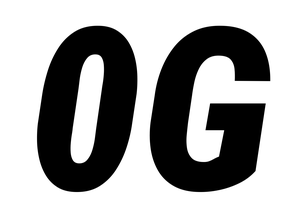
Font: Roboto-Italic_Condensed_Black_Italic